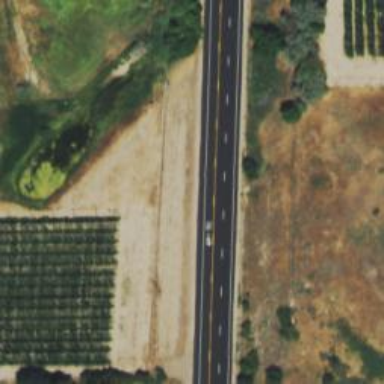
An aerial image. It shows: Asphalt road classified as trunk highway.